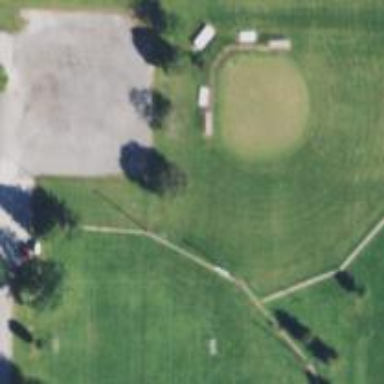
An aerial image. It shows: Baseball pitch for leisure land.